Question: I have a edittext and a button in a relative layout. Here is the xml:
'''
<?xml version="1.0" encoding="utf-8"?>
<RelativeLayout xmlns:android="http://schemas.android.com/apk/res/android"
android:layout_width="match_parent"
android:layout_height="wrap_content" >
<RelativeLayout
android:layout_width="match_parent"
android:layout_height="match_parent"
android:layout_marginBottom="5sp" >
<Button
android:id="@+id/action_home_button"
android:layout_width="35sp"
android:layout_height="35sp"
android:layout_alignParentLeft="true"
android:layout_centerVertical="true"
android:background="@drawable/home_button" />
<EditText
android:id="@+id/action_search"
android:layout_width="wrap_content"
android:layout_height="wrap_content"
android:layout_centerVertical="true"
android:layout_toRightOf="@+id/action_home_button"
android:focusable="true"
android:focusableInTouchMode="true"
android:hint="Some hint..."
android:textColor="#FFFFFF"
android:textColorHint="#DDDDDD" />
</RelativeLayout>
<ImageView
android:layout_width="match_parent"
android:layout_height="5sp"
android:layout_alignParentBottom="true"
android:background="#EC9D21" />
</RelativeLayout>
'''
The problem is that the button is centered in the 'RelativeLayout' just fine, but my 'EditText' is aligned to the top of the layout. Is there anything that I'm missing? Thank you in advance.
Above I updated my xml. I set this as a custom view of my action bar. But that should not make a difference, since the button has no problem aligning to center vertical. Thanx
EditText should be aligned center vertical

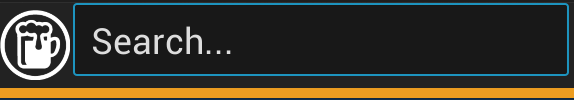
Answer: The standard EditTexts in some themes seem to have some built in 'padding' or 'margin' around and/or under it. If you wish to eliminate this issue, then I would heavily suggest either using a <URL>, background color, or some other form of custom background.
Trying to set a negative bottom margin or something crazy might fix the issue for one standard EditText, but you have to be careful between Android versions as their EditTexts can have different themes and give rather unexpected behavior.
As for why the theme designers chose to have this gap underneath is beyond me. My best guess would be that is their way of "saving face" when the developer doesn't add a margin between vertically aligned EditTexts?